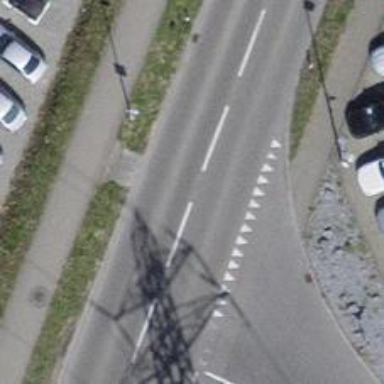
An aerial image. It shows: Cycleway.